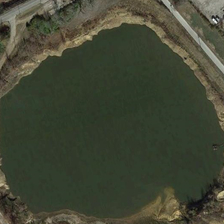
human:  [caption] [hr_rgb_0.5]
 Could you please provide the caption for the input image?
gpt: some plants and a road are around an irregular green pond .

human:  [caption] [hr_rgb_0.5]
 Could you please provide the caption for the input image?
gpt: some plants and a road are around an irregular green pond .

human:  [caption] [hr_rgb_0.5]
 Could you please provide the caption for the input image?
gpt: some plants and a road are around an irregular green pond .

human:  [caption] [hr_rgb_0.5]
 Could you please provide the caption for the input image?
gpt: some plants and a road are around an irregular green pond .

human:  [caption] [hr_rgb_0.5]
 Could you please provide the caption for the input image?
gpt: some plants and a road are around an irregular green pond .